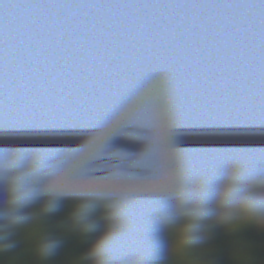
Verkehrszeichen: SchleuderOderRutschgefahr
Umgebung: Outdoor, Urban
Tageszeit: SunriseSunset
Wetter: Clear
Licht: Natural
Jahreszeit: NotSpecified
Kontrast: LowContrast